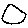
Label: circle